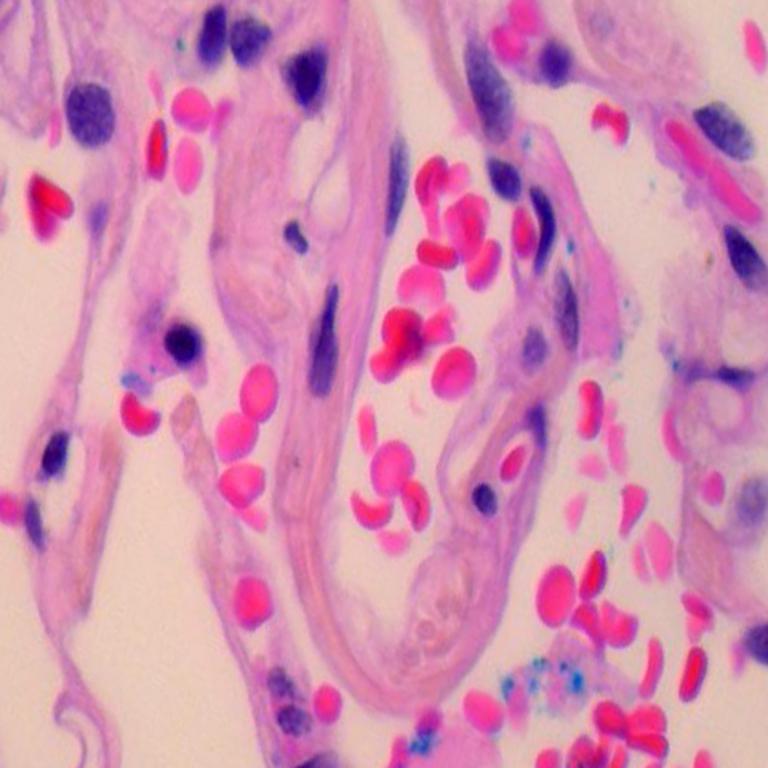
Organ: lung
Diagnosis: benign